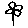
Label: flower